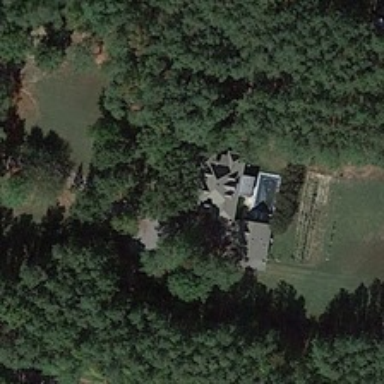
Many green trees are around a building .